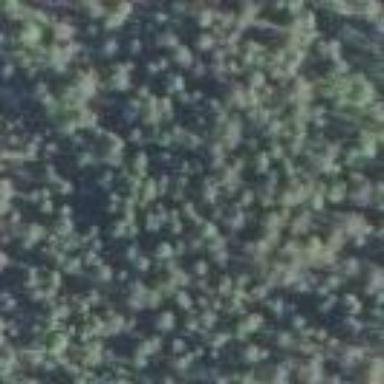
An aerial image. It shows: Needle-leaved woodland.